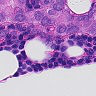
Metastatic tissue present: yes